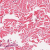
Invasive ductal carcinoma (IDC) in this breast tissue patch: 0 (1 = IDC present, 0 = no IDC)